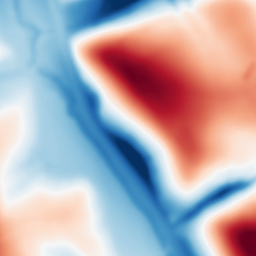
Category: multiscale
Decomposition family: dog
Decomposition parameters: sigma_low: 3
sigma_high: 50
Upsampling method: quadratic
Upsampling parameters: scale: 2
Upsampling scale: 2